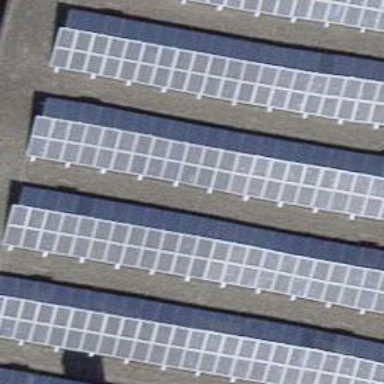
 consisting of solar photovoltaic panels."